Field crop: maize
Growth stage: 2
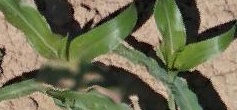
Species: maize